Question: I have a python nested dictionary (basically a trie structure) with sentences as branches - each node is a word. Something like this:

What is the most efficient way to retrieve all branches from root to the tips (sentences)? That is, I want to have all the possible sentences (I have a dog, I have a shotgun, I don't like Elvis). Branch (sentence) length in not a fixed value.
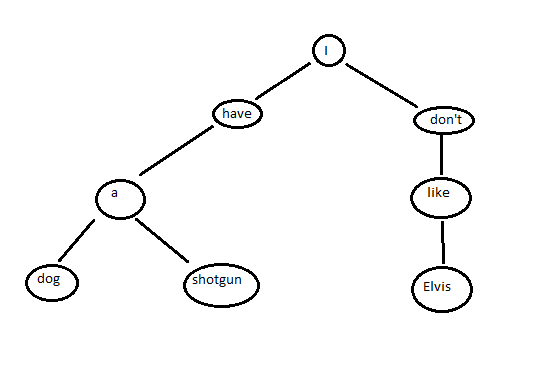
Answer: You should do a depth first search and recursively yield the tokens of the sentence.
For example, using a generator:
'''
def yield_sentences(node):
if node.is_leaf():
yield node.word
else:
for child in node.children:
for sentence in yield_sentences(child):
yield '{} {}'.format(node.word, sentence)
'''
Usage:
'''
>>> class Node(object):
... def __init__(self, word, *children):
... self.word = word
... self.children = children
... def is_leaf(self):
... return not self.children
...
>>> tree = Node('I', Node('have', Node('a', Node('dog'), Node('shotgun'))), Node("don't", Node('like', Node('Elvis'))))
>>> #tree is now your example tree
>>> list(yield_sentences(tree))
['I have a dog', 'I have a shotgun', "I don't like Elvis"]
'''